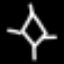
Label: diamond